Question: I am recently working on this project as below.

I am thinking to use TableView or use UIButton/UILabel or some other UI elements to create the interface shown above. Does anyone can give me some suggestions about which way would be the best approach, thanks in advance.
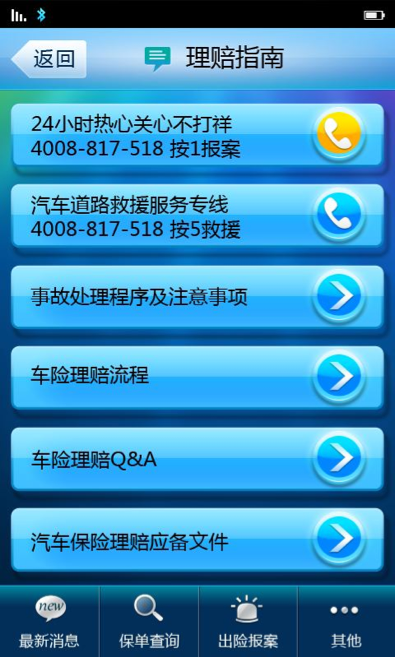
Answer: 'UITabBarController' has a 'UINavigationController'
'UINavigationController.view' has a 'UITableView'
'UITableViews' cell is a 'CustomCell'
The 'CustomCell' you can add 'backgroundImage' or add some subviews